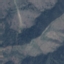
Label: HerbaceousVegetation